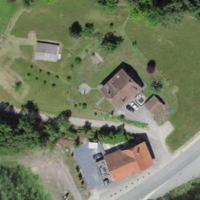
EUNIS habitat code: 24
Species observed at this site:
Aruncus dioicus
Leucojum vernum
Prunus padus